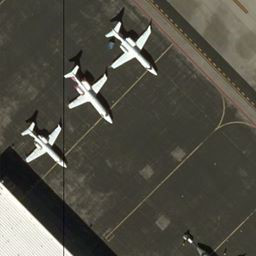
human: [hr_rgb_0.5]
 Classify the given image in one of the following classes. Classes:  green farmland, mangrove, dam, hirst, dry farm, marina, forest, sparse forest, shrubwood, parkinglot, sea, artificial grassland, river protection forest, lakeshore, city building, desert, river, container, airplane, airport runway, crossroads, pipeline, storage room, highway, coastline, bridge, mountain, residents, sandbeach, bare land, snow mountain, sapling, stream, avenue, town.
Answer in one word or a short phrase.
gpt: airplane